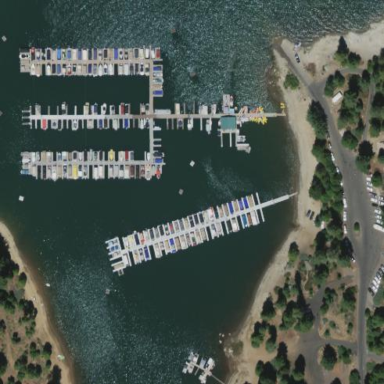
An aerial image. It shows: Marina area for leisure land.